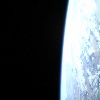
Label: space